【题型】选择题　【知识点】平面几何　【难度】easy
如图, \(a \parallel b \parallel c\), 若 \(\frac{AD}{DF} = \frac{3}{2}\), 则下面结论错误的是（ ）

\vspace{1em}

A. \(\frac{AD}{AF} = \frac{3}{5}\) \quad
B. \(\frac{BC}{CE} = \frac{3}{2}\) \quad
C. \(\frac{AB}{EF} = \frac{2}{3}\) \quad
D. \(\frac{BC}{BE} = \frac{3}{5}\)
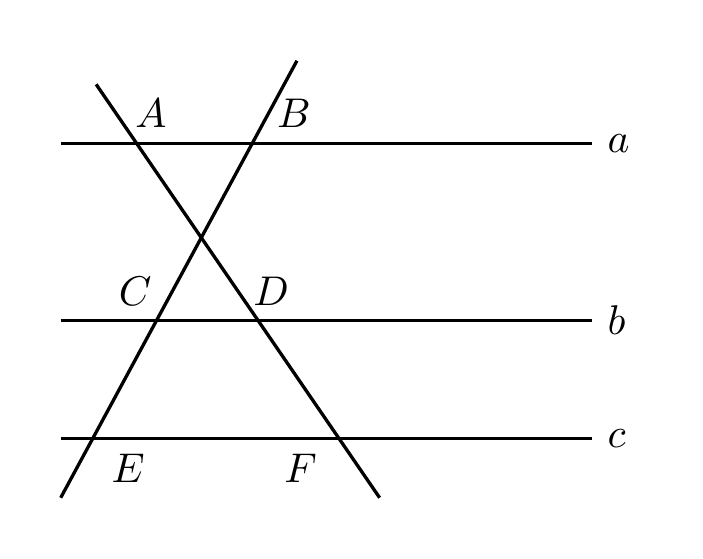
【解答】
\vspace{1em}

【答案】C

\vspace{1em}

【分析】本题考查了平行线分线段成比例定理: 三条平行线截两条直线, 所得的对应线段成比例. 已知 \(a \parallel b \parallel c\), 根据平行线分线段成比例定理, 对各项进行分析即可.

\vspace{1em}

【详解】解: A、由 \(\frac{AD}{DF} = \frac{3}{2}\), 得 \(\frac{AD}{AF} = \frac{AD}{AD+DF} = \frac{3}{5}\), 故 A 不符合题意;

B、由 \(a \parallel b \parallel c\), 得 \(\frac{BC}{CE} = \frac{AD}{DF} = \frac{3}{2}\), 故 B 不符合题意;

C、根据已知条件得不出 \(\frac{AB}{EF} = \frac{2}{3}\), 故 C 符合题意;

D、由 \(\frac{BC}{CE} = \frac{3}{2}\), 得 \(\frac{BC}{BE} = \frac{BC}{BC+CE} = \frac{3}{5}\), 故 D 不符合题意.

故选: C.